Question: Good Morning,
I'm trying to develop a simple inventory system, however i have difficulties to only select the last entry of Each product (Component ; Ref).

My current query is :
'''
SELECT component, ref, date, qty FROM $usertable WHERE (SELECT qty FROM $usertable HAVING max(date) ORDER BY component ASC, ref ASC LIMIT 0,1)
'''
As you can see I'm not familiar with nested queries :/
Can somebody help me to figure out the solution please ?
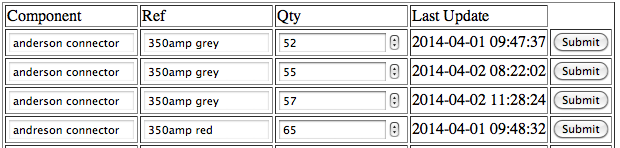
Answer: You can use a self join to get the last entry for each product
'''
SELECT u1.*
FROM
$usertable u1
JOIN (
SELECT component, ref, MAX(date) date
FROM $usertable
GROUP BY component, ref
) u2
USING(component, ref,date)
'''